Aerial crown-view tile of a tropical tree (Barro Colorado Island, Panama), acquired 20250124:
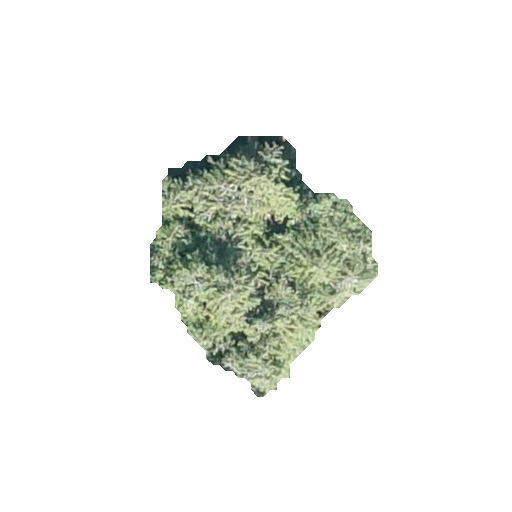
Species: Quararibea stenophylla
GBIF accepted scientific name: Quararibea stenophylla
Crown area: 54.863 m²